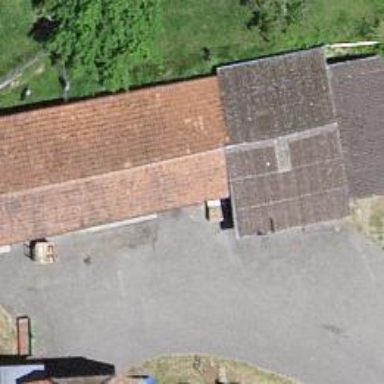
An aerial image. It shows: Shed.